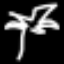
Label: palm tree